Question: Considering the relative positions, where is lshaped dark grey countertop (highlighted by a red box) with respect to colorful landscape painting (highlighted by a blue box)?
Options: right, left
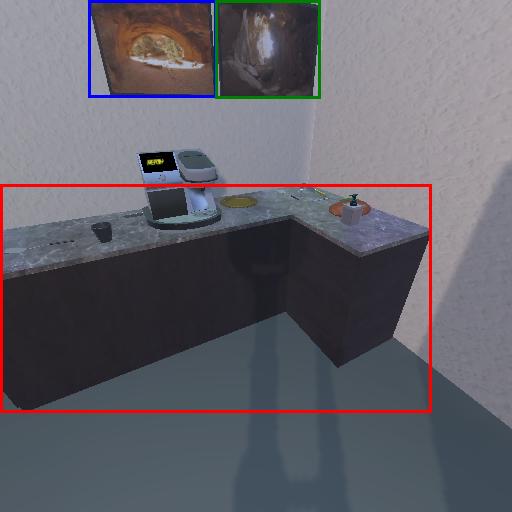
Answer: right